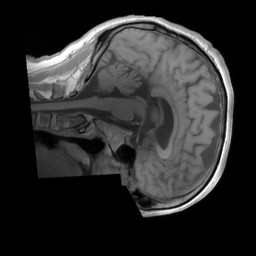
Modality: T1w
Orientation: sagittal
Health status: ill
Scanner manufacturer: siemens
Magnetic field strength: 3 T
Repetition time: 0.4 s
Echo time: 0.00246 s